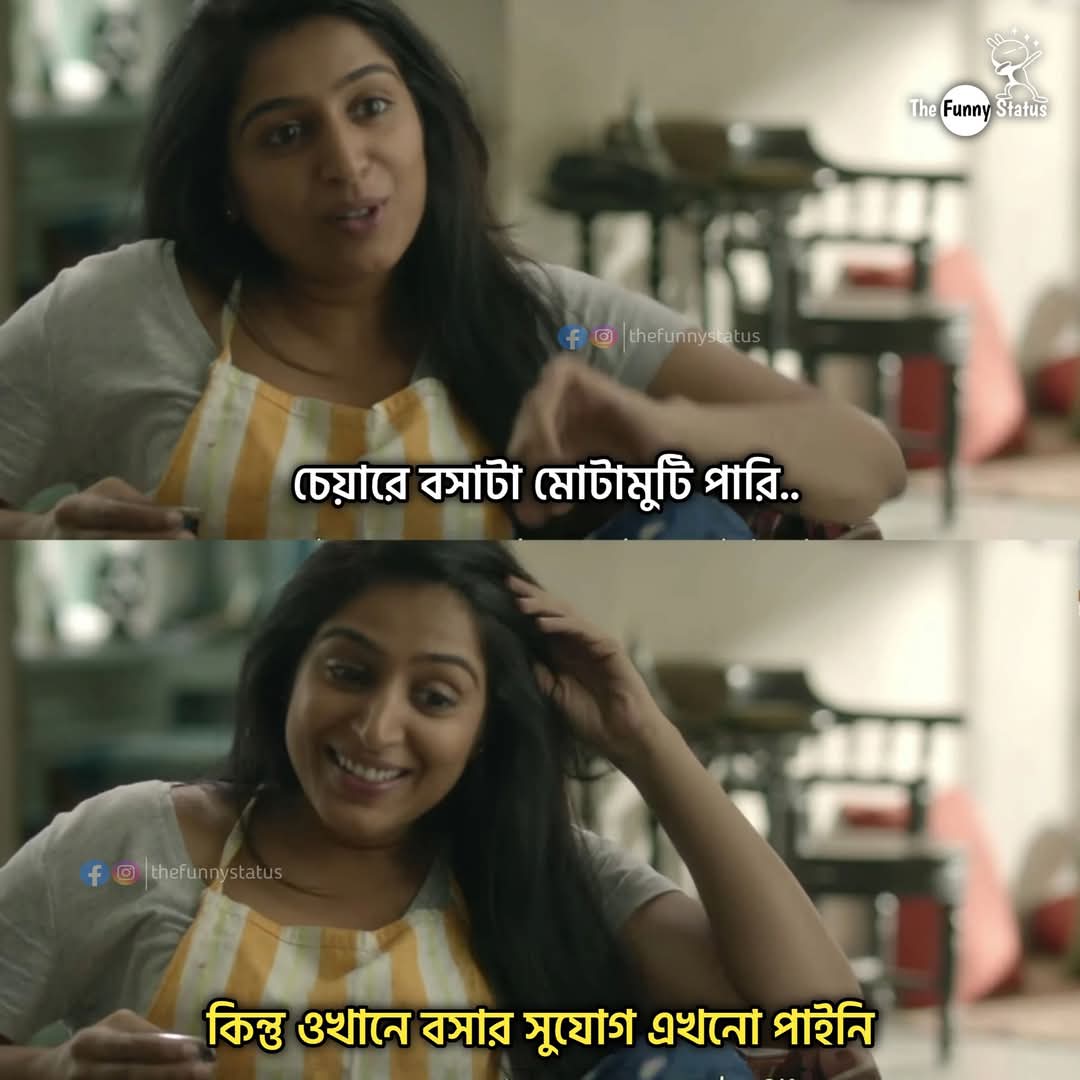
Text: চেয়ারে বসাটা মোটামুটি পারি..
কিন্তু ওখানে বসার সুযোগ এখনো পাইনি
Label: Non Hate